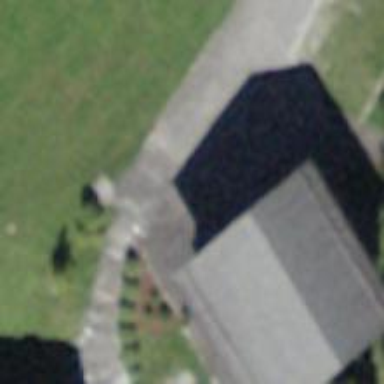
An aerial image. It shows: Driveway leading to service road.